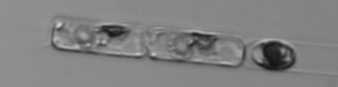
Label: Guinardia_delicatula_TAG_internal_parasite